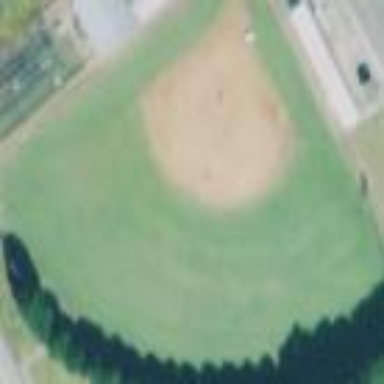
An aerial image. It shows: Baseball pitch for leisure and sports activities.